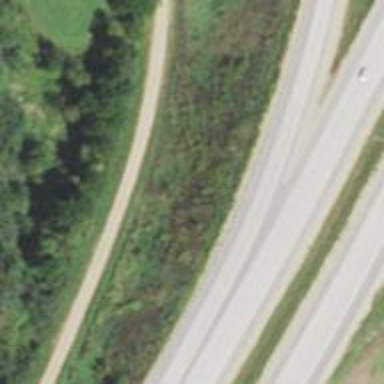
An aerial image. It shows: Motorway with motorroad feature enabled.